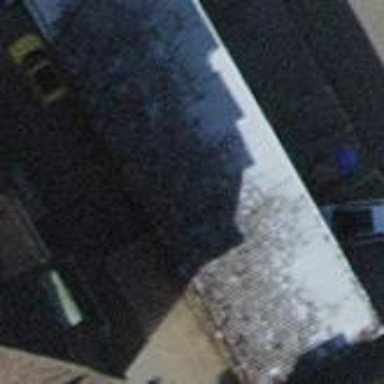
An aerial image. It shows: Warehouse building.